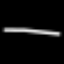
Label: line